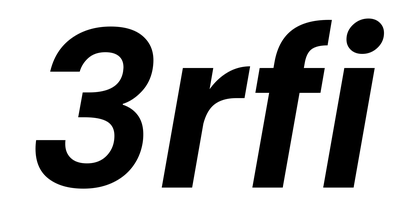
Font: Poppins-SemiBoldItalic